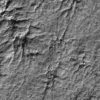
Label: not_dusty